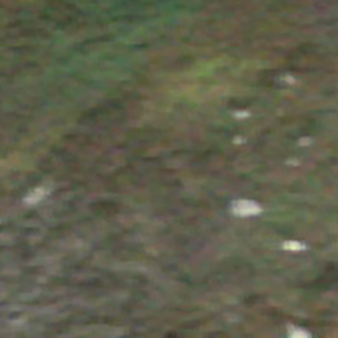
Label: other